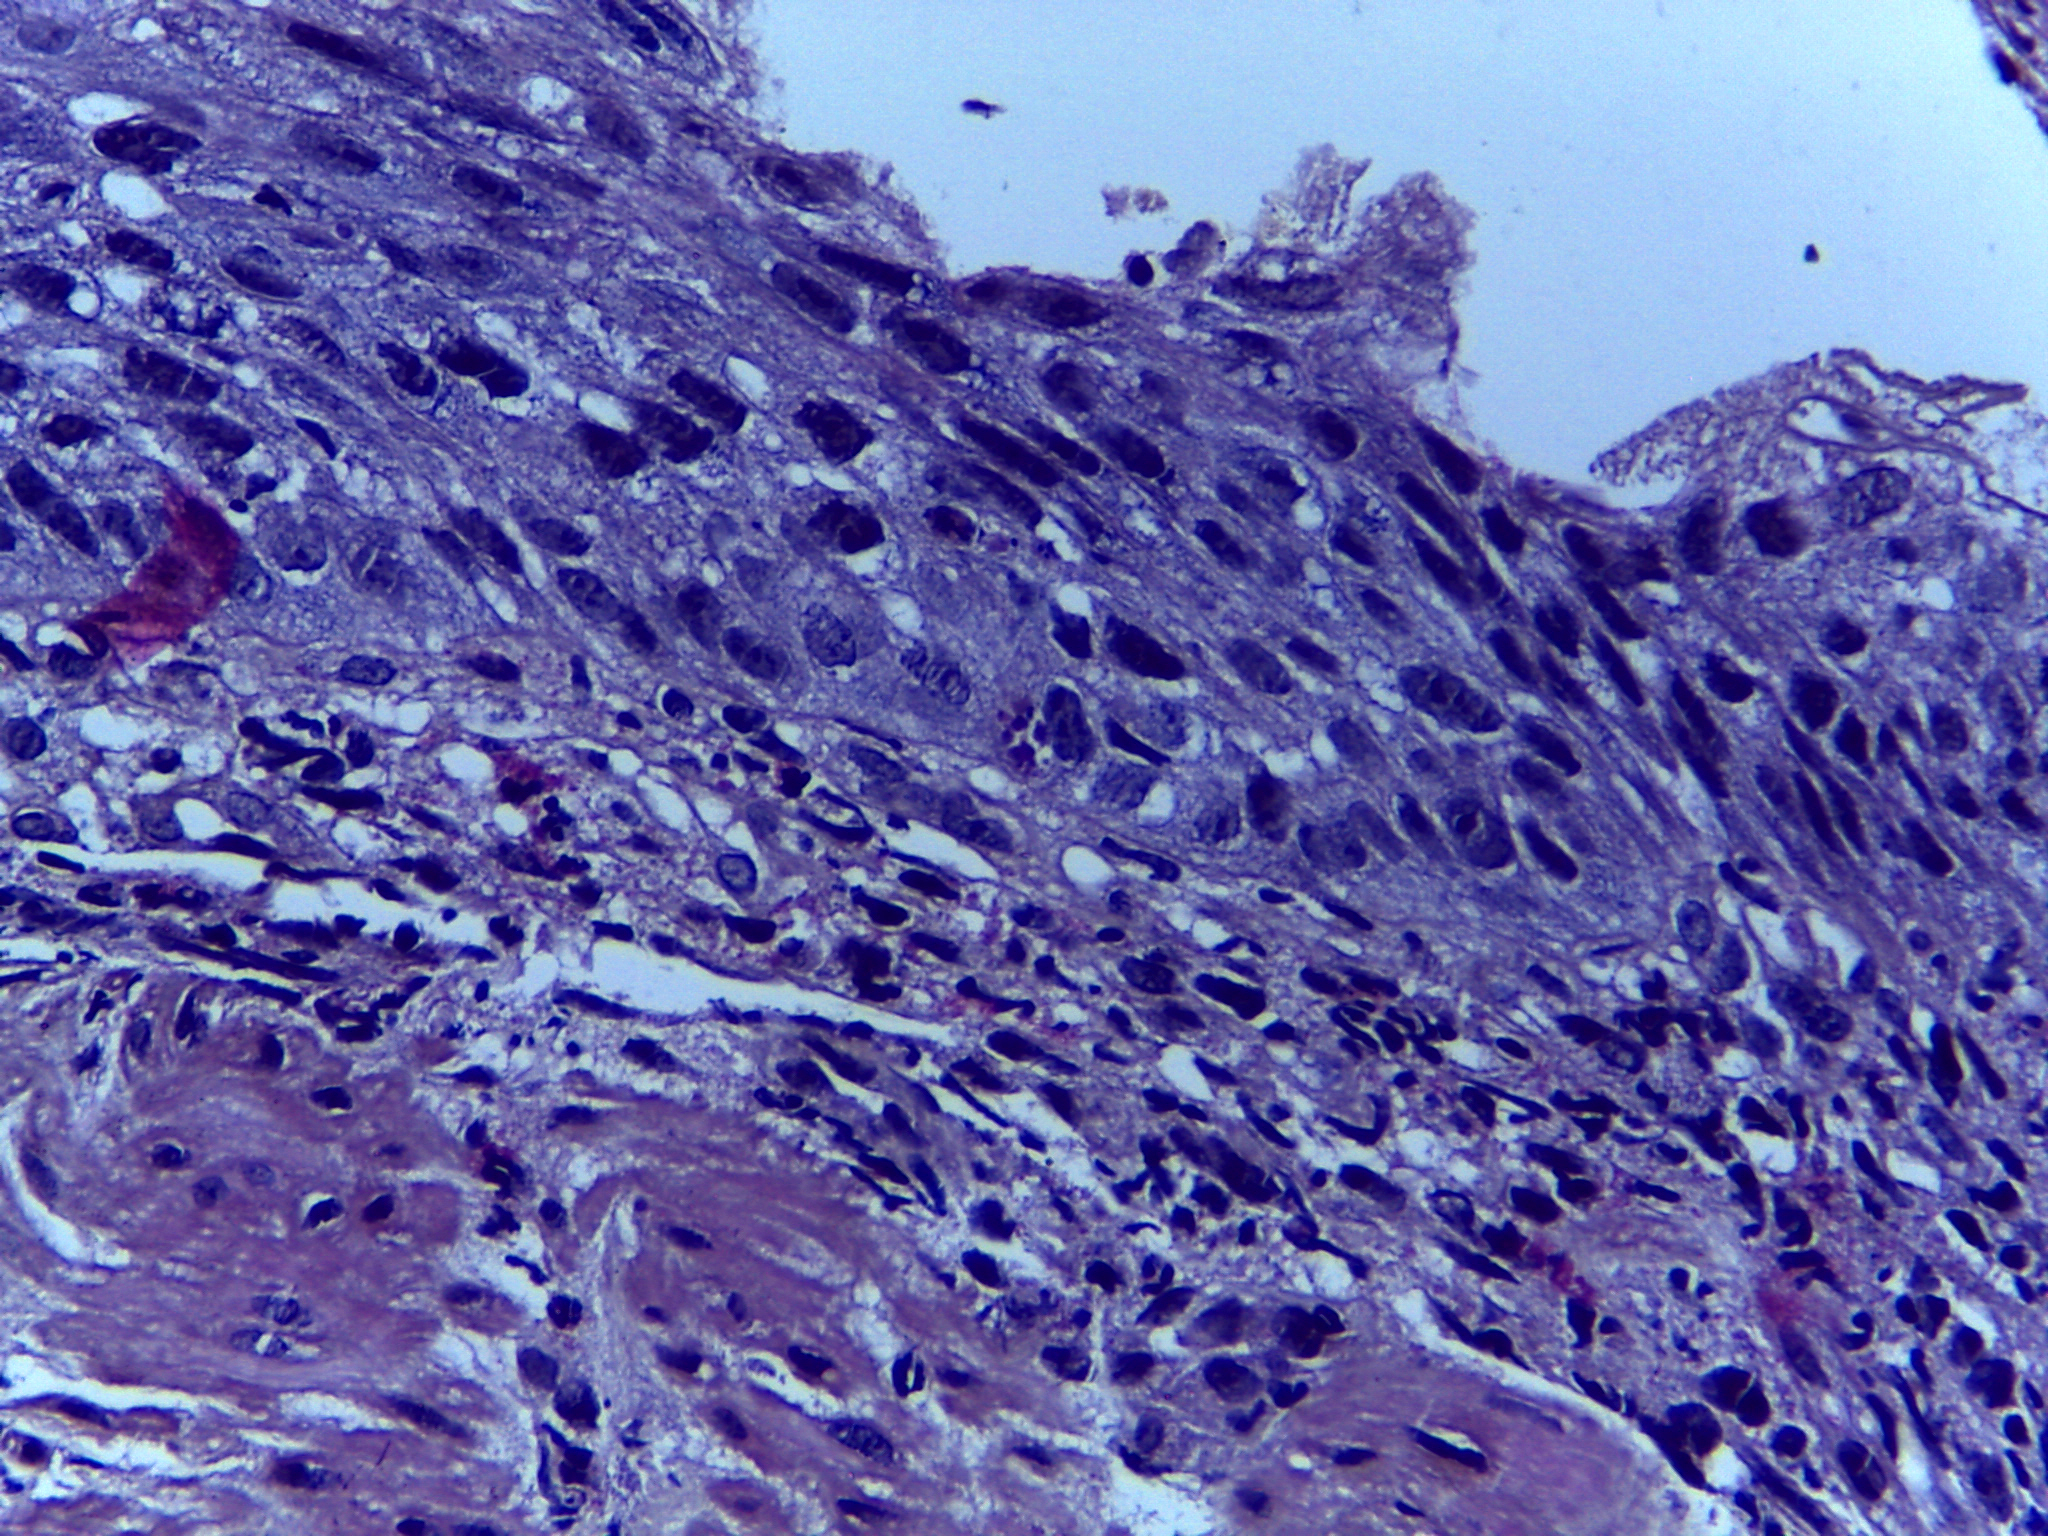
Diagnosis: OSCC